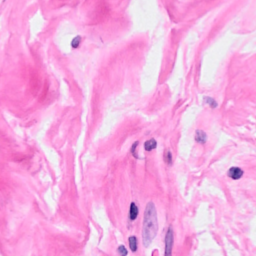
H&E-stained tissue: Breast